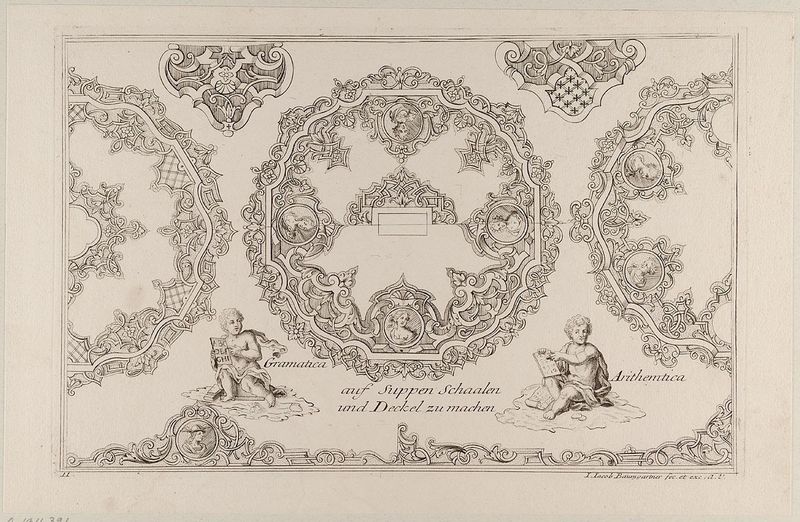
Titel: Unterschiedliche Ornamente aus Laub- und Bandelwerk, Blatt 11 aus der Folge 'Gantz Neu Inventiertes Laub und Bandlwerck Anterer Theil'
Künstler: Johann Jacob Baumgartner
Standort: Hamburg
Institution: Museum für Kunst und Gewerbe Hamburg
Schlagwörter: kopf, engel, schalen, papier, grafik, graphik, fotografie, photographie, deckel, medaillon, druck, druckgraphik, schwarz-weiß, druckgrafik, stich, entwurf, kunstgewerbe, laubwerk, blattwerk, freien, kupferstich, kunsthandwerk, verzierungen, amoretten, randornament, bandelwerk, wissenschaften, attributen, reproduktionen, kopfbild, industriedesign, druckerzeugnisse, arithmetica, ornamentstich, vorlageblätter, künste, grammatica, schaalen, gramatica